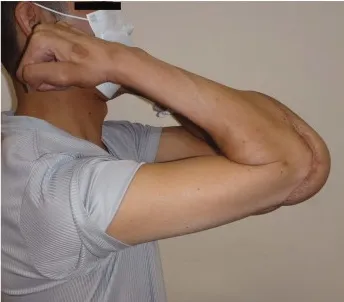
Follow-up radiograph and photograph obtained 2 years after the surgery. Clinical photograph showing functional results in extension.
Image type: medical_photograph (skin_photograph)